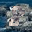
Label: 8